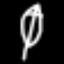
Label: leaf